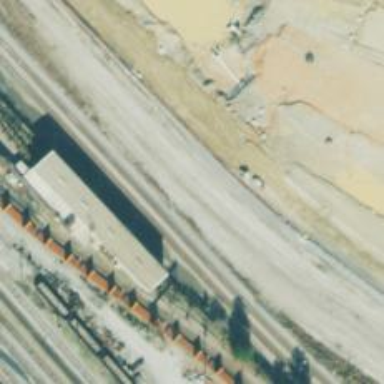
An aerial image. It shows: Abandoned railway yard is depicted.